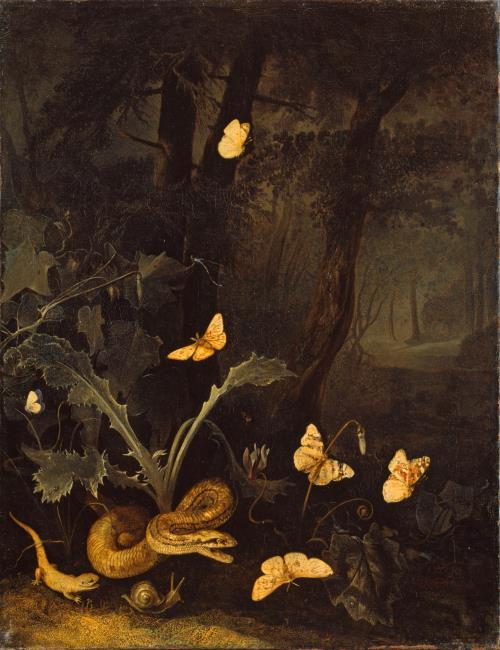
Title: Forest floor still life with grass snake and lizard
Artist: Otto Marseus van Schrieck
Earliest date: 1669
Genre: painting
Iconography: Still Life
Keywords: forest still life, woods, tree, common ivy, cyclamen, red admiral, peacock butterfly, gossamer-winged butterflies (guide term), damselfly, wasp, white-lipped snail, lizard, drop (liquid)